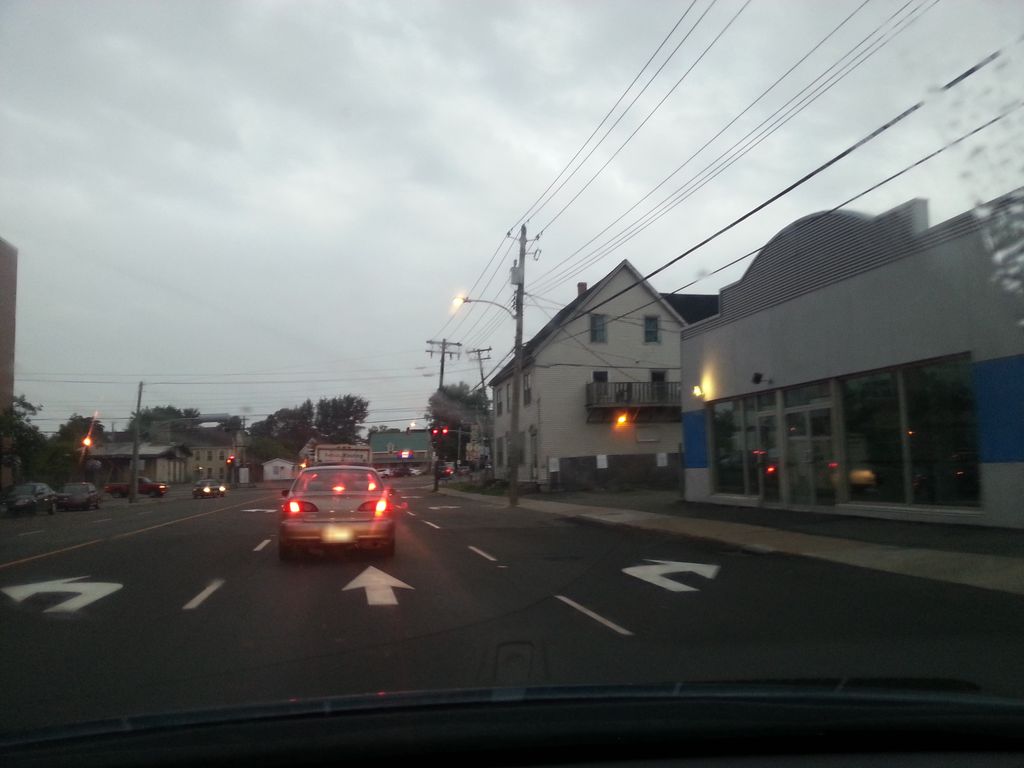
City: charlottetown